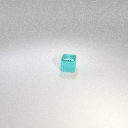
small cyan metal cube